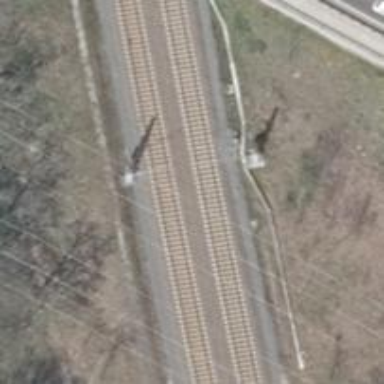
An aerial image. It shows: Milestone along the railway with catenary mast.